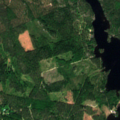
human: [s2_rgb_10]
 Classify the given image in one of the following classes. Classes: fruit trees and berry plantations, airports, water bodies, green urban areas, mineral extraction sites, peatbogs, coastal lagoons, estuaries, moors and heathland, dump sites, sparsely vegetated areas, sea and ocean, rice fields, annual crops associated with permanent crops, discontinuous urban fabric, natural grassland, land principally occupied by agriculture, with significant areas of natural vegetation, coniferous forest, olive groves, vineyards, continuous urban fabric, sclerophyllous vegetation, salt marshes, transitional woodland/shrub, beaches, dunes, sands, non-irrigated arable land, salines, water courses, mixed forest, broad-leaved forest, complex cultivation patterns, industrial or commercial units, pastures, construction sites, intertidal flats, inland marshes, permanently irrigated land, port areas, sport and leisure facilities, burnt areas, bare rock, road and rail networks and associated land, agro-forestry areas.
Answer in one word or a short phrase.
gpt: coniferous forest, water bodies